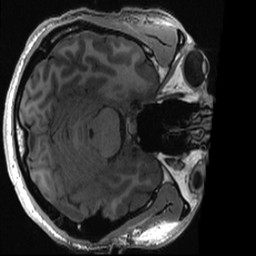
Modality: T1w
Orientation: axial
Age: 26
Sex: male